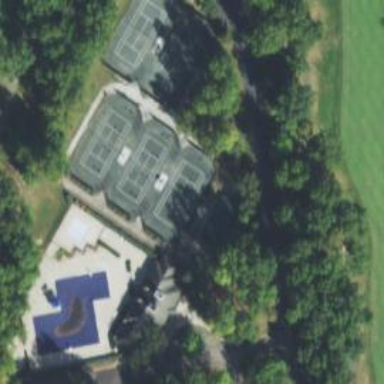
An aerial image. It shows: Tennis court in leisure pitch.